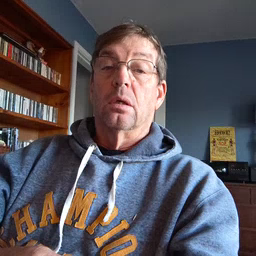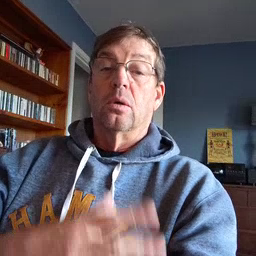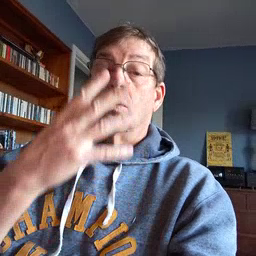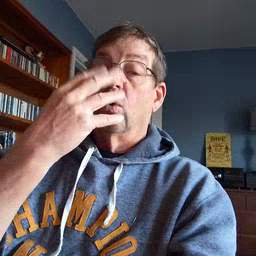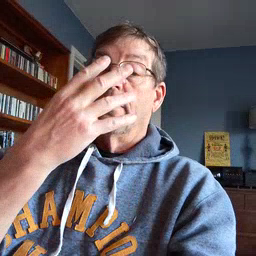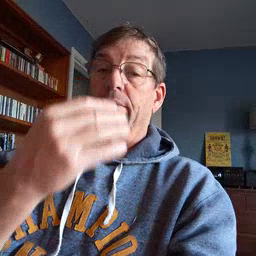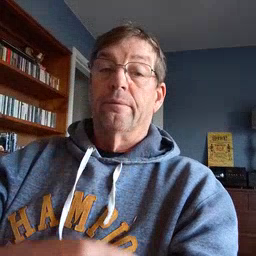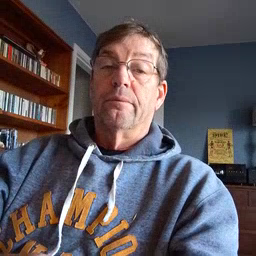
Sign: wolf